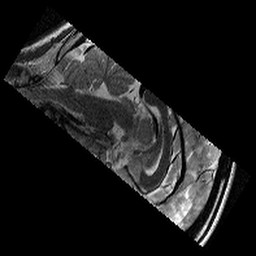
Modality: T2w
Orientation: sagittal
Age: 10
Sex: female
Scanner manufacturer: siemens
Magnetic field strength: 3 T
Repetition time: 9.23 s
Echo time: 0.067 s